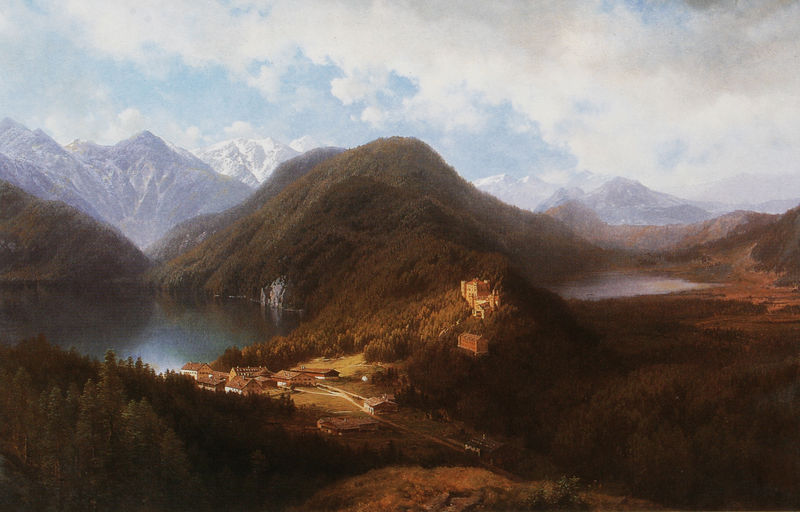
Titel: Schloss Hohenschwangau zwischen Alpsee und Schwansee
Künstler: Julius Lange
Standort: Schachen
Institution: Königshaus
Schlagwörter: berg, blau, dunkel, felsen, gemälde, himmel, meer, schatten, wasser, weiß, wolken, bäume, fluss, gelb, grün, landschaft, ocker, see, stadt, teich, ufer, abend, braun, hell, licht, strasse, gebäude, gras, haus, schloss, schnee, weg, wiese, wolke, malerei, stein, niederlande, ferne, häuser, hügel, natur, spiegelung, gewässer, sonne, wege, gold, tal, wald, anhöhe, berge, bergig, gebirge, gipfel, gletscher, dorf, nebel, klein, alm, hochgebirge, bauernhof, hof, häuse, tannen, turner, reflexion, ortschaft, village, ruine, burg, alpen, seen, festung, wälder, täler, tanne, kunst, sonnig, gut, lac, romantisch, bauernhaus, siedlung, nadelwald, bois, foret, paysage, gebierge, bewaldet, bergsee, höfe, ahus, montagne, campagne, nuage, waöd, chateau, sapins, neige, gerbirge, ortschft, easen, geipfel, seeenlandschaft, nuageux, mont, sapin, lacs, crete, talweg